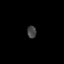
Tissue: lung
Cell type: T cells
Senescence score: 0.1792
Nuclear area (px): 108
Mean DAPI intensity: 67.083